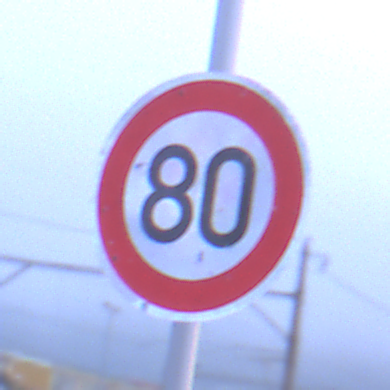
Verkehrszeichen: Geschwindigkeit80
Umgebung: Outdoor, Urban
Tageszeit: SunriseSunset
Wetter: Overcast
Licht: Natural
Jahreszeit: NotSpecified
Kontrast: LowContrast